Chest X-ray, PA view. Patient: 43 years old, sex M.
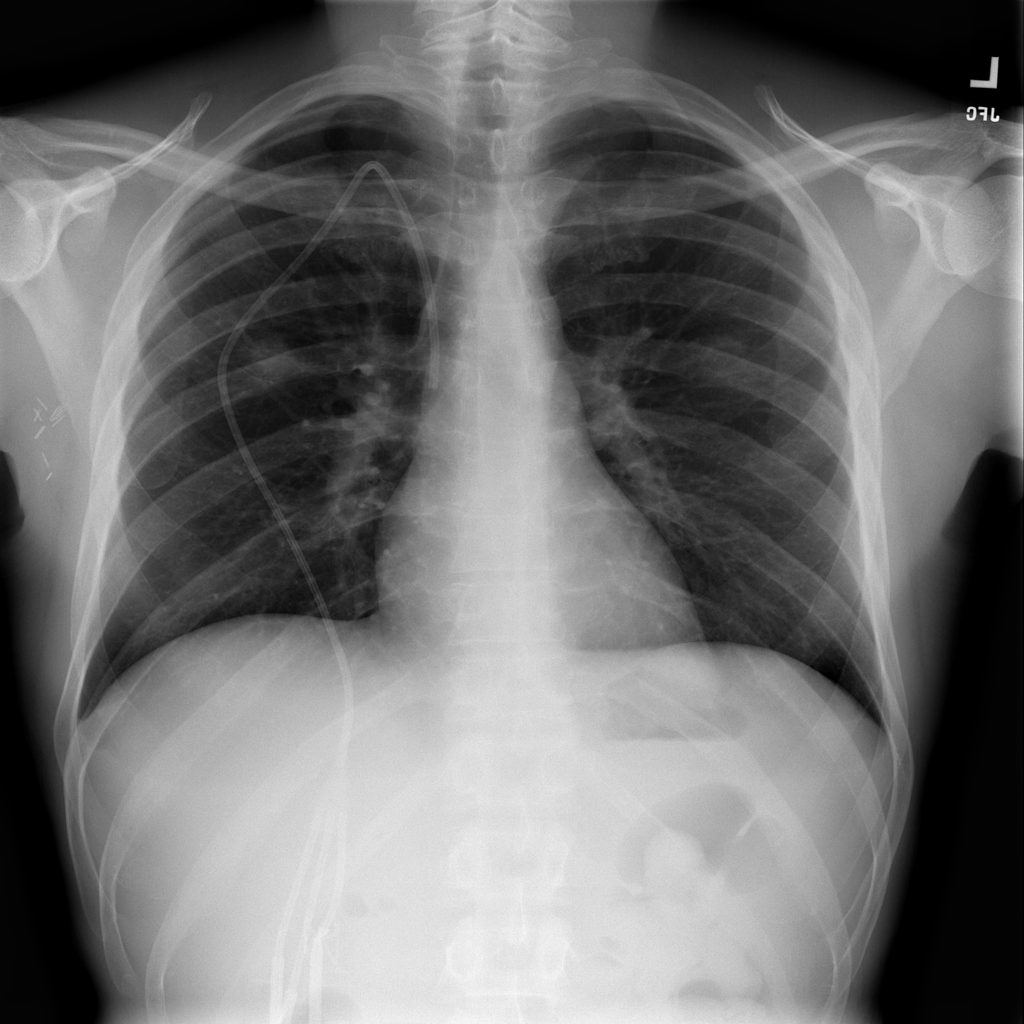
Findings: Infiltration, Nodule